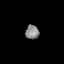
Tissue: lung
Cell type: Endothelial cells
Senescence score: 0.6058
Nuclear area (px): 182
Mean DAPI intensity: 138.588